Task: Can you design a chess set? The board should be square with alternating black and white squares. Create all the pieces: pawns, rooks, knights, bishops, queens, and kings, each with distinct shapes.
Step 5082:
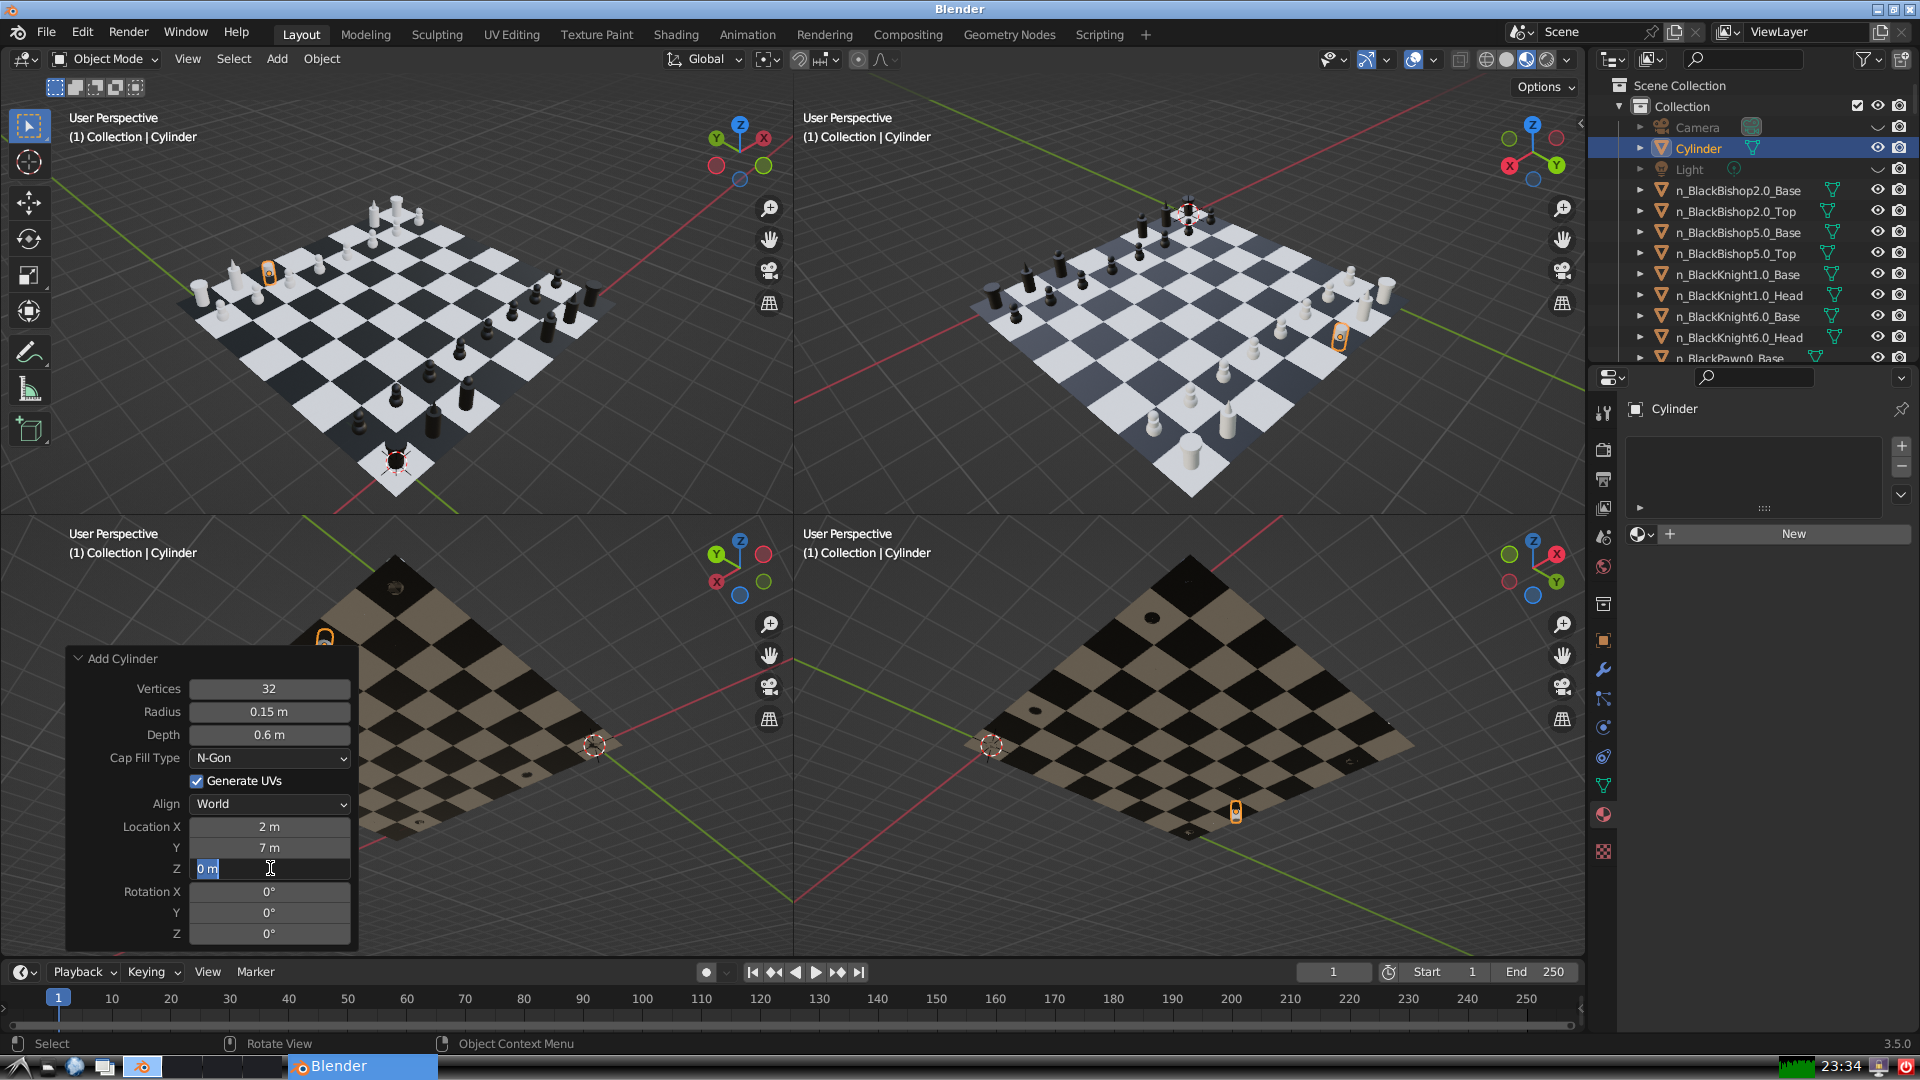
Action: input_text: 0.3